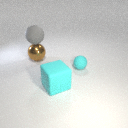
small cyan rubber sphere to the right of large cyan rubber cube